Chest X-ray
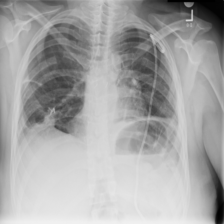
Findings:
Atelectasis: negative
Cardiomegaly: negative
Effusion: negative
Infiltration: negative
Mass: negative
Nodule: negative
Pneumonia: negative
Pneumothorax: negative
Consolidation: negative
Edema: negative
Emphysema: negative
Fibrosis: negative
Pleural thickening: negative
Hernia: negative